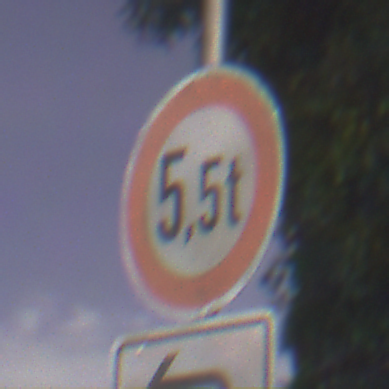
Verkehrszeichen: TatsaechlicheMasse
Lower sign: RichtungsangabeDurchPfeile2
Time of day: Night
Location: Outdoor (Suburban)
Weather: PartlyCloudy
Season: NotSpecified
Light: Artificial